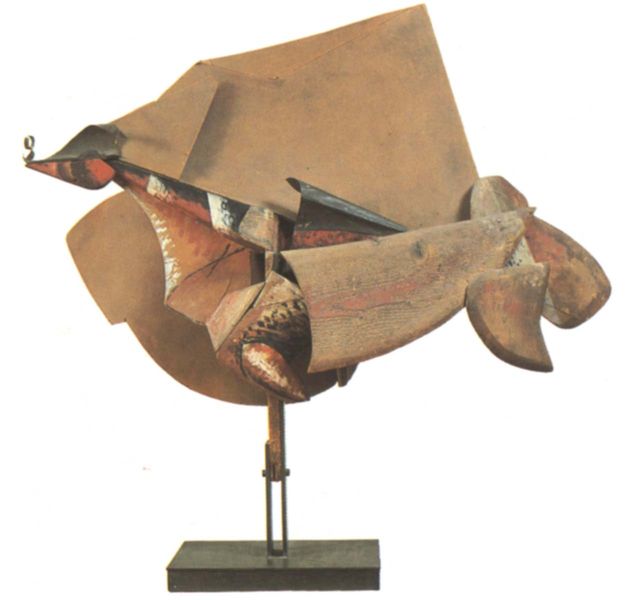
Titel: Plastischer Dynamismus, Gallopierendes Pferd und Häuser
Künstler: Umberto Boccioni
Schlagwörter: vogel, dreieck, braun, holz, schwarz, rot, tier, sockel, figur, kreis, skulptur, schiff, papier, schnabel, bogen, abstrakt, modern, metall, plastik, plinthe, stütze, fuss, kunst, fisch, scharnier, ständer, museum, geometrie, installation, teile, montage, schwarz\